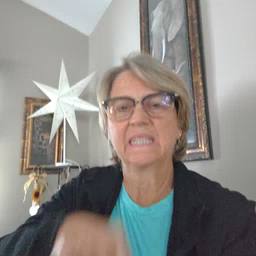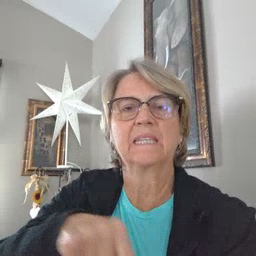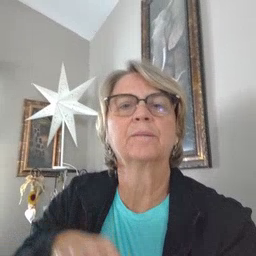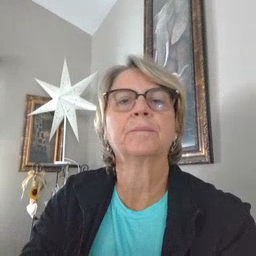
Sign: feet